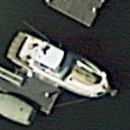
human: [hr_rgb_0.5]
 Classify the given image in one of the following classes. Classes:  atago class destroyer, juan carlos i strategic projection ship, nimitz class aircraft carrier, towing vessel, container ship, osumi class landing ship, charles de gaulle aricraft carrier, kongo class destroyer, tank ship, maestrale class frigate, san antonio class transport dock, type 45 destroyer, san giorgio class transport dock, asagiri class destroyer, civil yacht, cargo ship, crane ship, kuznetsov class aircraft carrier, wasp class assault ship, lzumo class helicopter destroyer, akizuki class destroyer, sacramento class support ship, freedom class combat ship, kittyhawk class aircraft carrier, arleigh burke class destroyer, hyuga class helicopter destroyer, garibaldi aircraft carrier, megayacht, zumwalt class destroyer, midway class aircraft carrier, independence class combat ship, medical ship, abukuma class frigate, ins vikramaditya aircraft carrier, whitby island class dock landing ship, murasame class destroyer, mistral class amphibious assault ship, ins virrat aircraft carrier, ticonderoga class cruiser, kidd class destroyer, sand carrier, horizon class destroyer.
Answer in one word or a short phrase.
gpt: Civil yacht